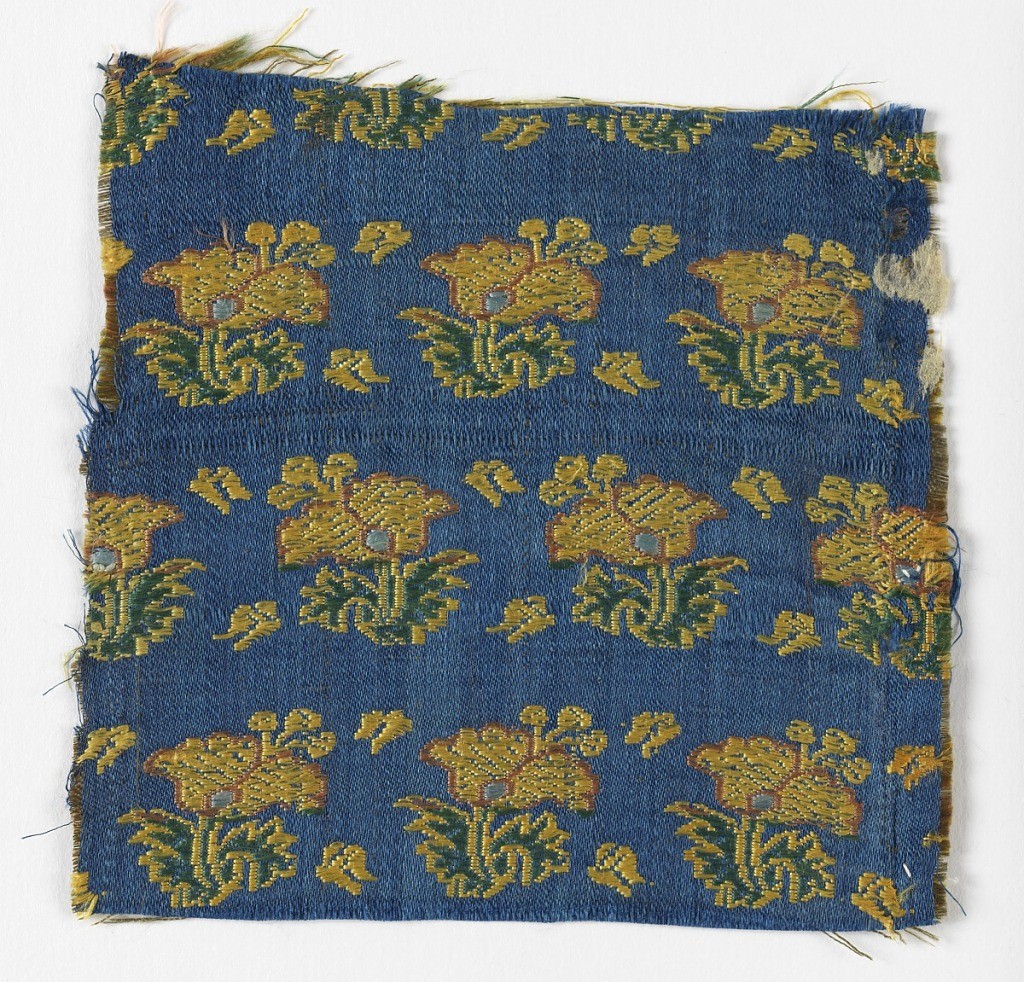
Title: Fragment
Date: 18th–19th century
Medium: silk Technique: woven
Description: Fragment of blue silk with rows of multicolored curling floral sprigs. Sprigs change direction in alternate rows.